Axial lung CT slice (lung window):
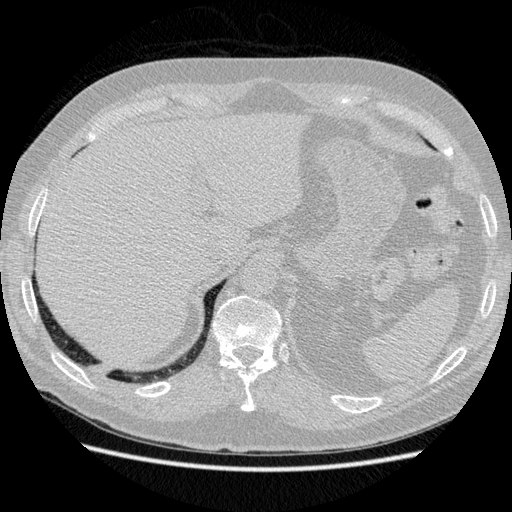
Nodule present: no